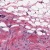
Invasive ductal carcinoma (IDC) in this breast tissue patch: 0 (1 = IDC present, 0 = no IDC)